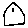
Label: house